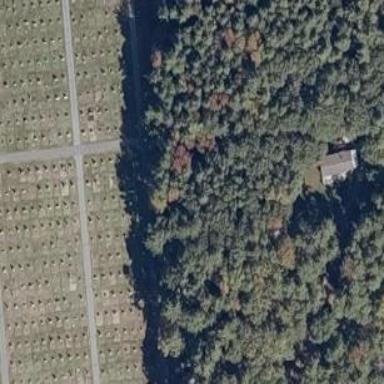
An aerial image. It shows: Cemetery.